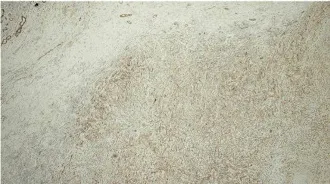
Immunohistochemistry of spindle cells in the resected specimen (A-C) show positivity for CK, CK19, and beta-catenin.
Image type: pathology (immunostaining)